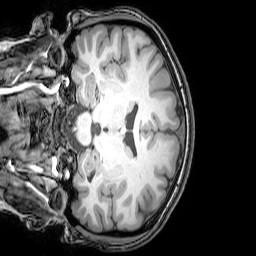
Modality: T1w
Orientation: coronal
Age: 21
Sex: female
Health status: healthy
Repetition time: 0.081 s
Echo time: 0.037 s